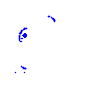
Particle: electron